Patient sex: M
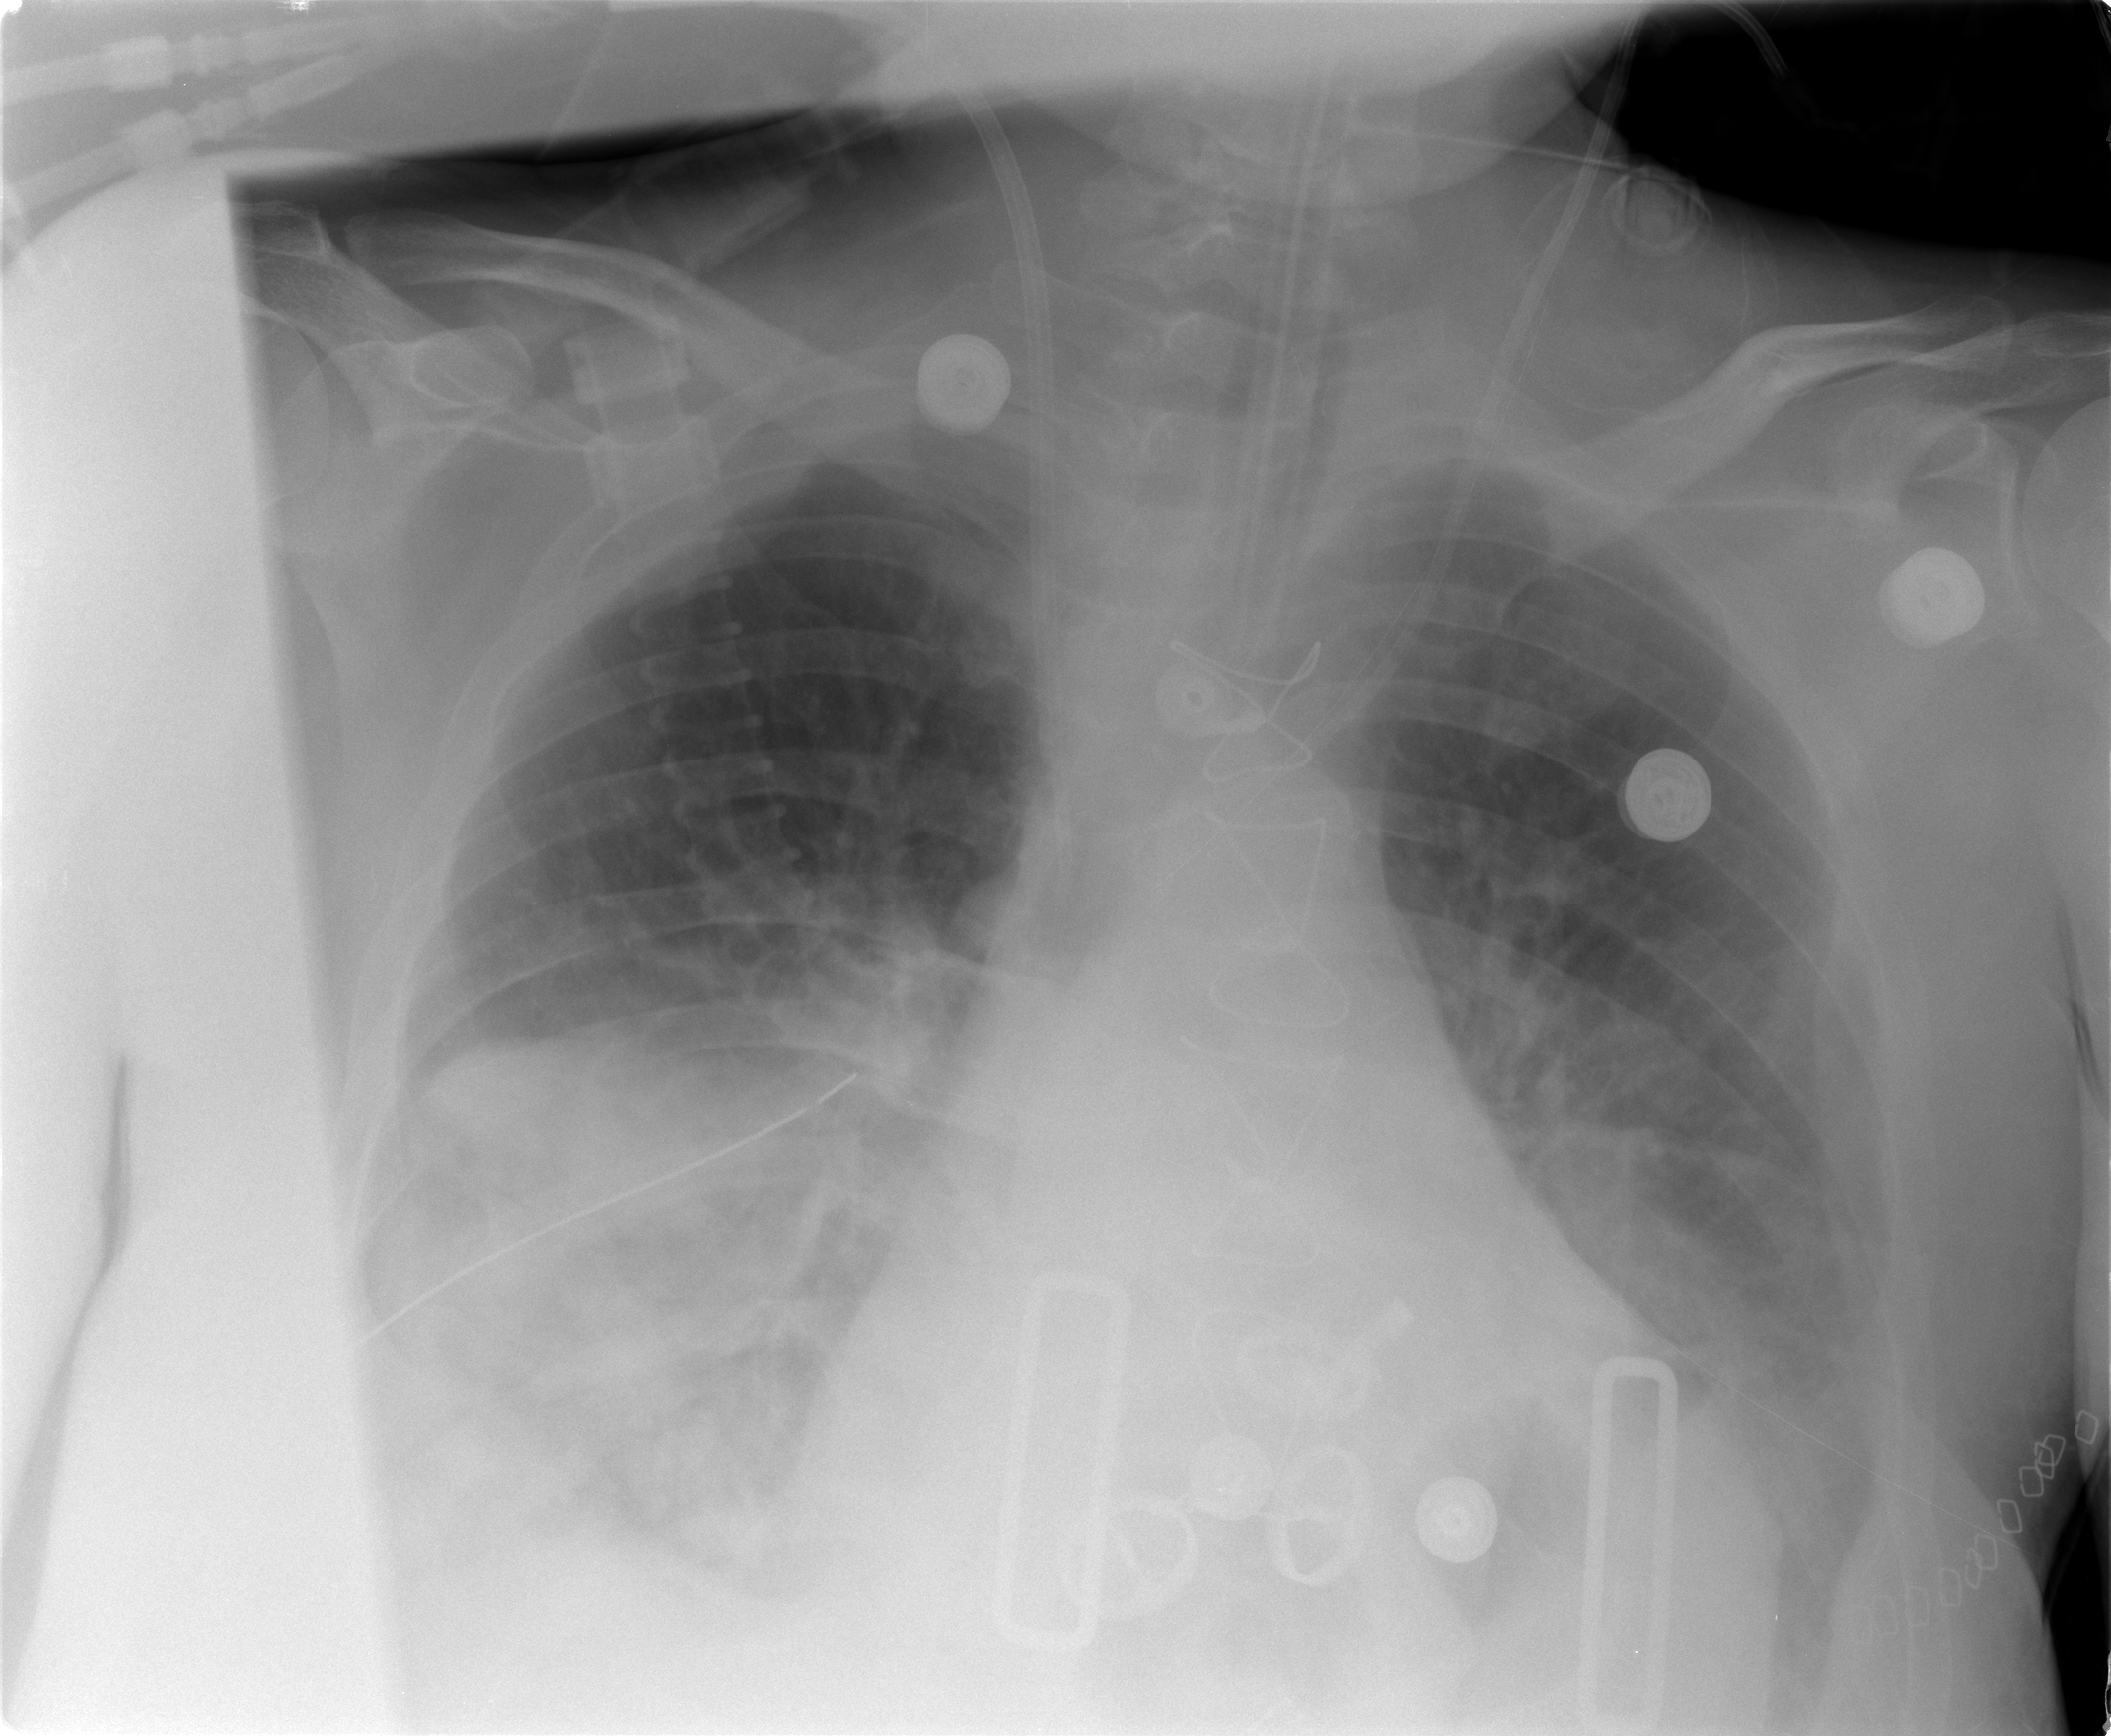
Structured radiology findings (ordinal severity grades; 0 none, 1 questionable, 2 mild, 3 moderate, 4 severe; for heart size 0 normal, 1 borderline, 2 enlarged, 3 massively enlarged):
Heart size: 2
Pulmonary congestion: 2
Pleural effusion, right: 3
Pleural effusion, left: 2
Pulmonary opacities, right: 2
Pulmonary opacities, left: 2
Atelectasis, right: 3
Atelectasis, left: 2